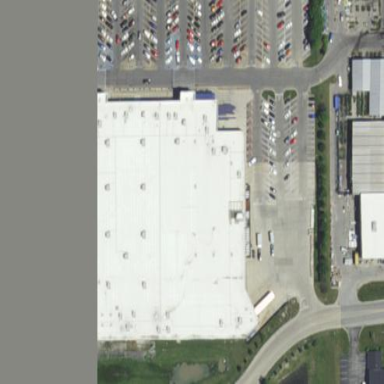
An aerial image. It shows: Retail building housing supermarket.